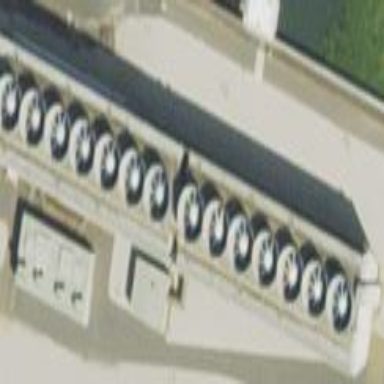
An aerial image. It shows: Industrial building used for cooling purposes.